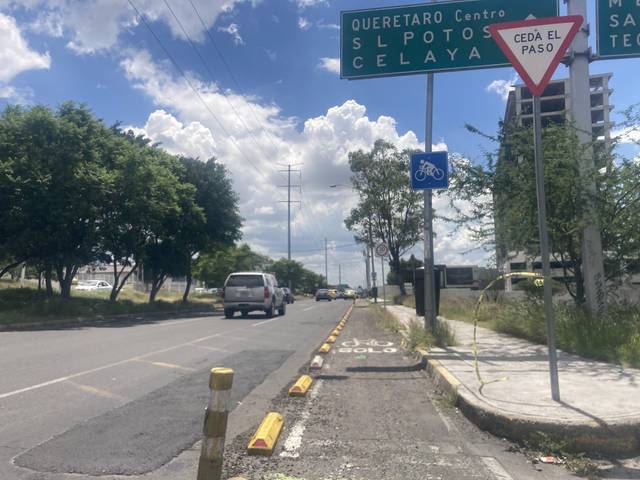
Region: Mexico
Coordinates: 20.58, -100.368